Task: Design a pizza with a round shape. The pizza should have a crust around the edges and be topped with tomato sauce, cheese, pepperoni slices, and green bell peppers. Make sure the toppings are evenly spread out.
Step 613:
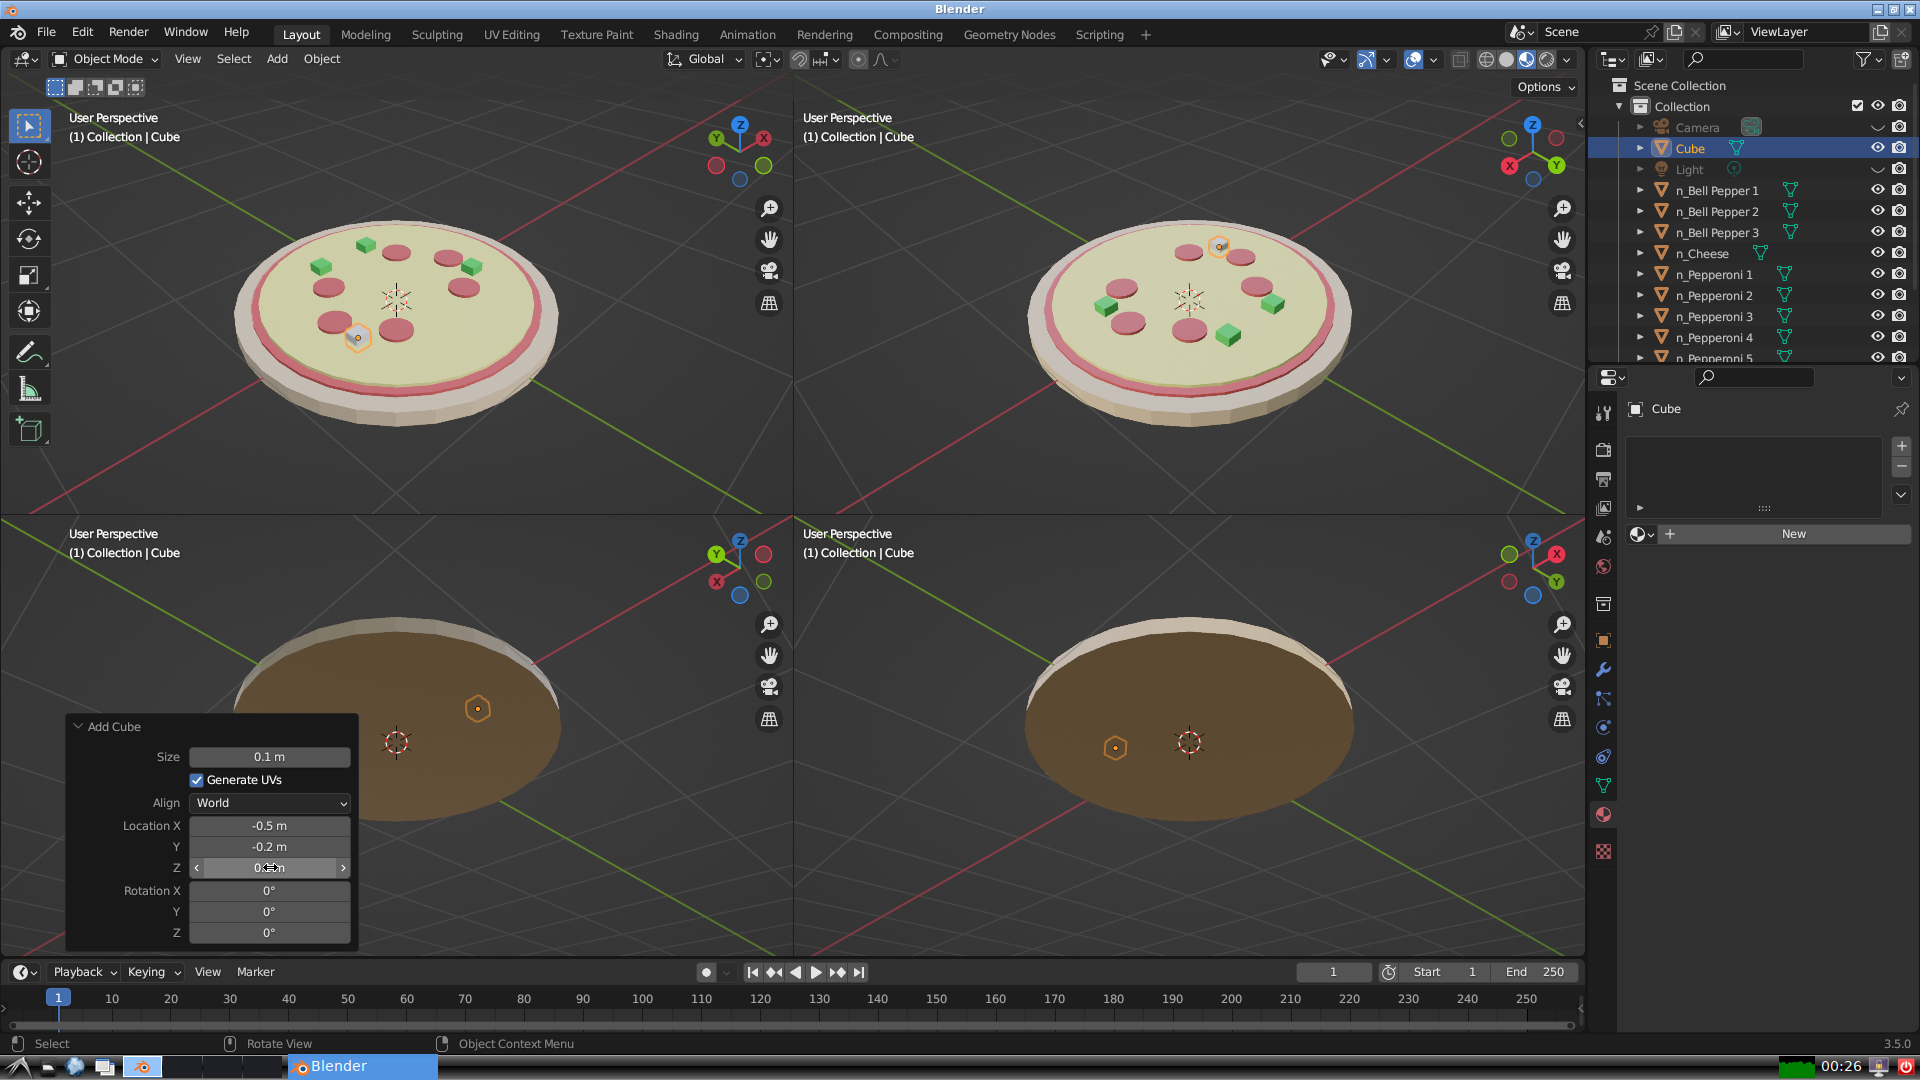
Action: {"mouse_move": [960, 540]}